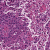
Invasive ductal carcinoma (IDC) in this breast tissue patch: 0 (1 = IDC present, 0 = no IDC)